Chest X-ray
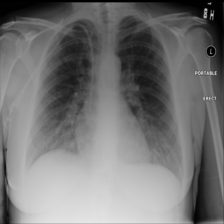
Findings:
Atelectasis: negative
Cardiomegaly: negative
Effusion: negative
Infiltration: negative
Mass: negative
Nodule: negative
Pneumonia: negative
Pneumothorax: negative
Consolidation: negative
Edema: negative
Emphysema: negative
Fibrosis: negative
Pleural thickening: negative
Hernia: negative